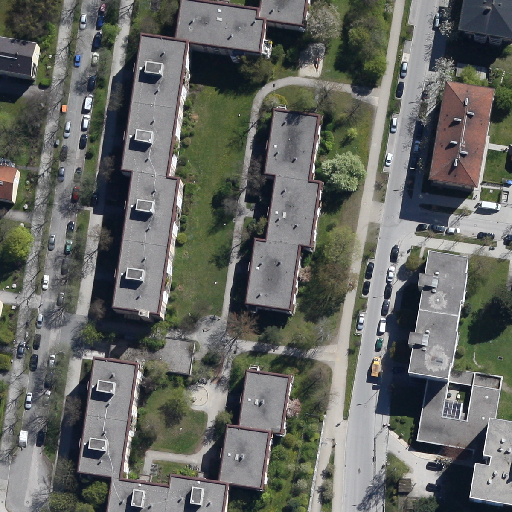
Referring expression: light-duty vehicle driving on the road